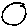
Label: circle